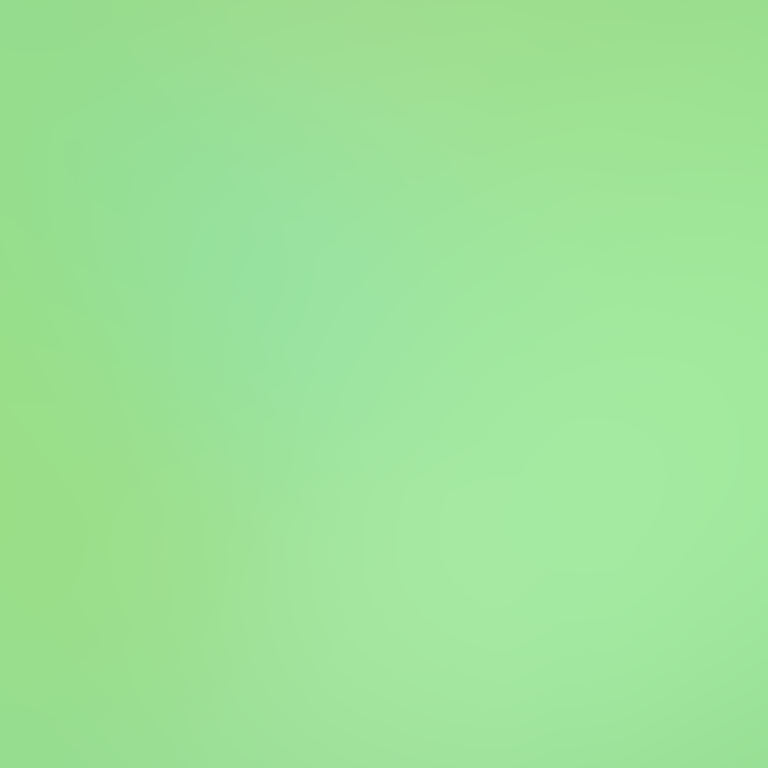
Abstract light effect, smooth gradient from soft green to light green, calm atmosphere, diffuse light, no room, no furniture, no objects.